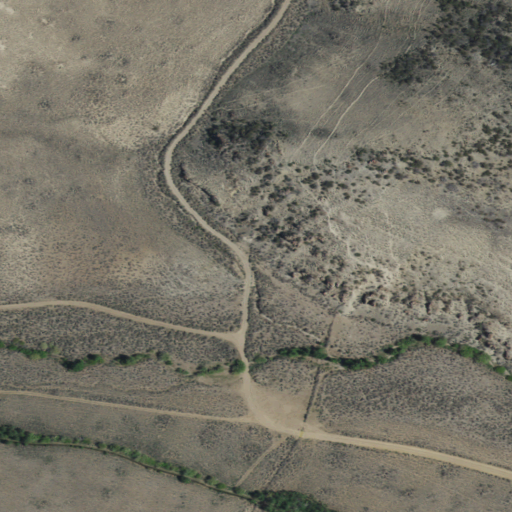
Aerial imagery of valley in Idaho named Pecks Canyon containing only shrub